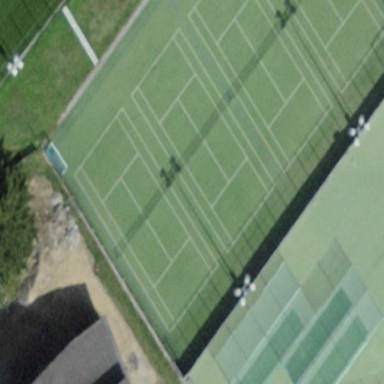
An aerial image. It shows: Tennis court in leisure pitch.